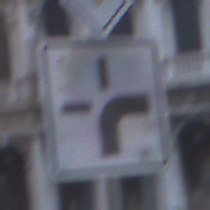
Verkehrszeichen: VerlaufVorfahrtsstrasse3
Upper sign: Vorfahrtsstrasse
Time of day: SunriseSunset
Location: Outdoor (Urban)
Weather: PartlyCloudy
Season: NotSpecified
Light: Natural